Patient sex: M
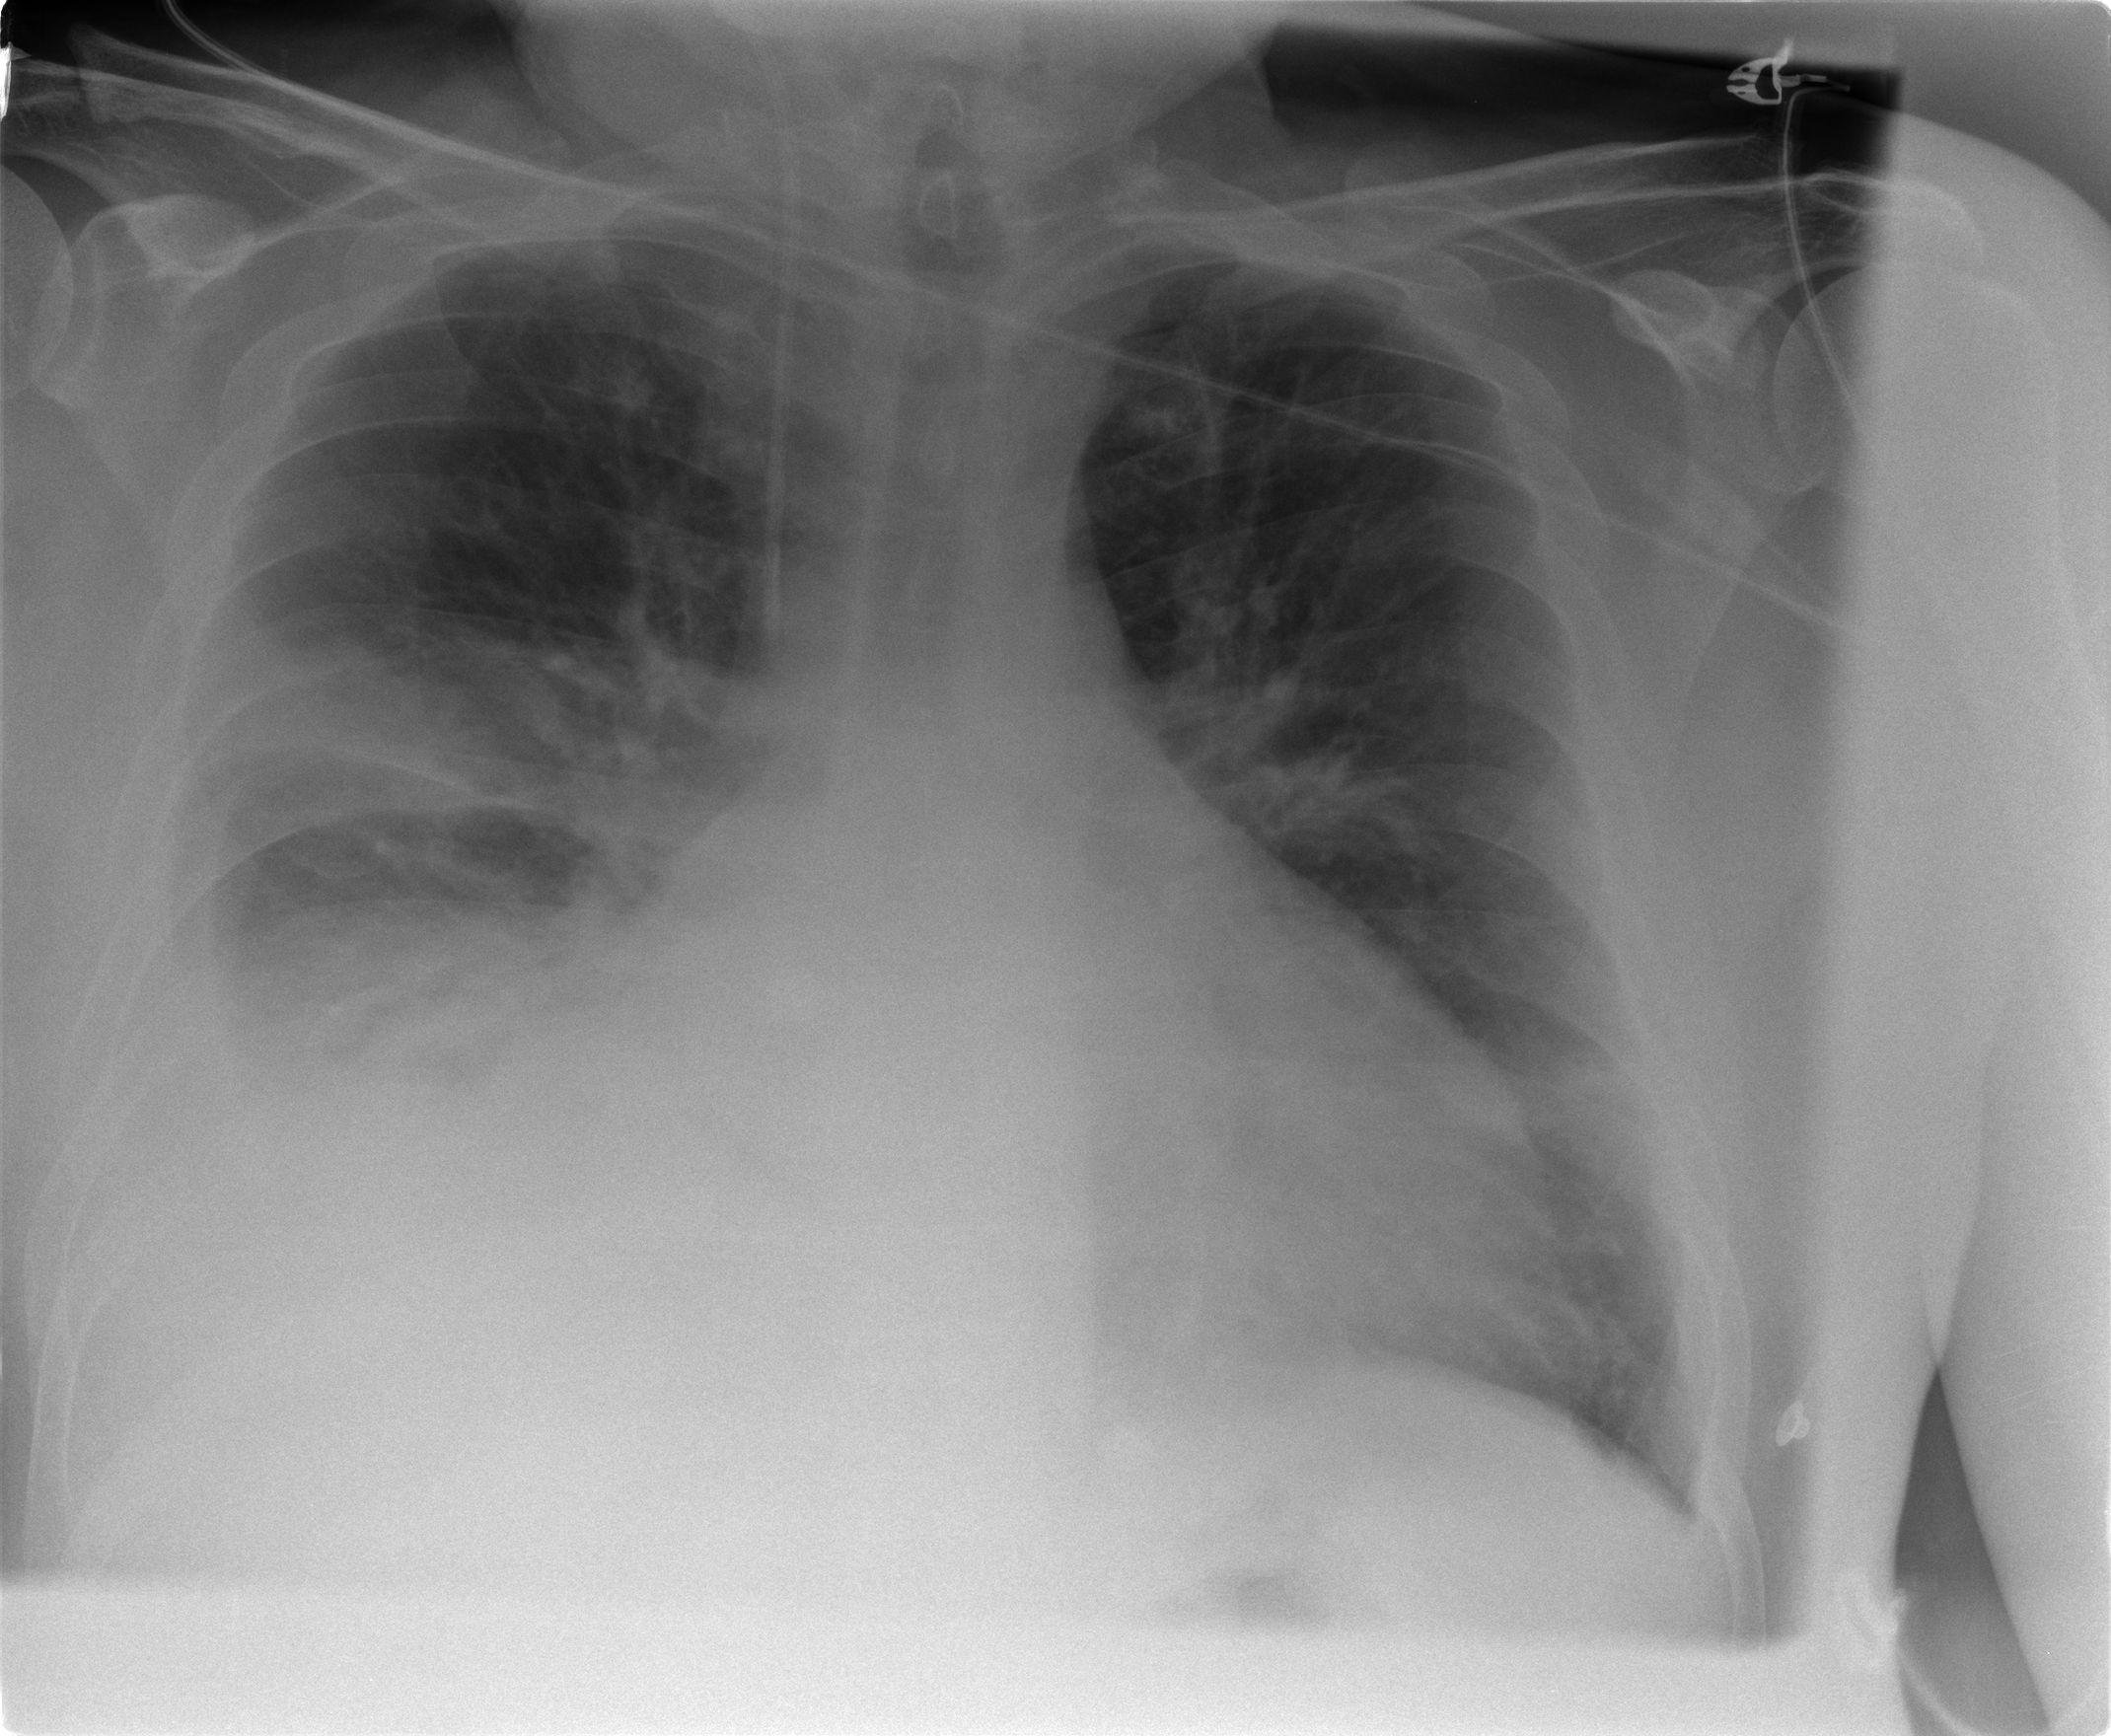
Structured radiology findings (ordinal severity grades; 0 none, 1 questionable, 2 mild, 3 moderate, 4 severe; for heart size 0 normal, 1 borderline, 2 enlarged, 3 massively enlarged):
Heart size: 2
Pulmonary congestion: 2
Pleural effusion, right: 2
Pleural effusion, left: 1
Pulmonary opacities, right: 2
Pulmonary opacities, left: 0
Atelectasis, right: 2
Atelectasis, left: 2